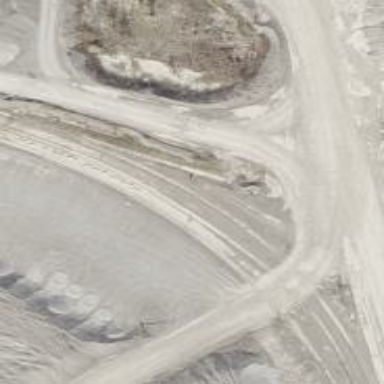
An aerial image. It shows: Rail spur service used for transporting aggregate.